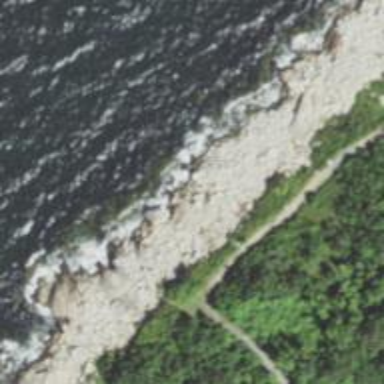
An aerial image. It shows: Picturesque coastline scene.